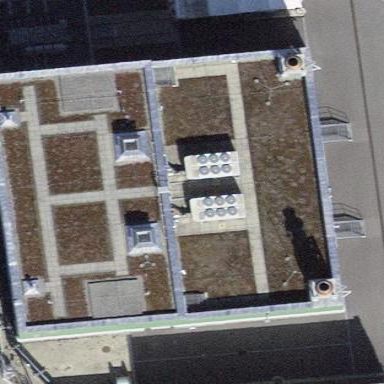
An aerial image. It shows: Industrial building.